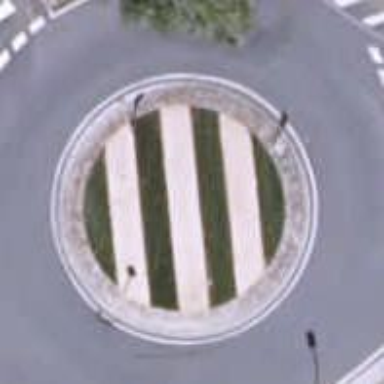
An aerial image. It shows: Tertiary road that leads to roundabout.